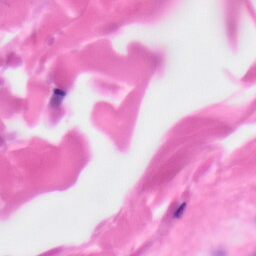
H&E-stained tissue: Skin